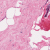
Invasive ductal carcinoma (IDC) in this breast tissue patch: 0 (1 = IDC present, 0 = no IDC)